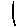
Label: line